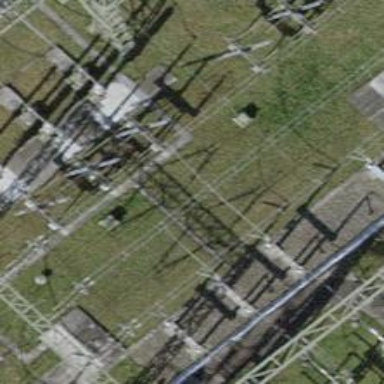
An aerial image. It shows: Power line carrying busbar.